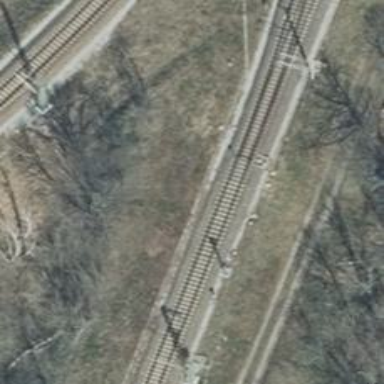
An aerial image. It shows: Railway switch with the turnout side on the left.